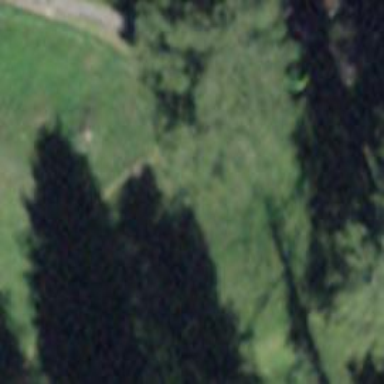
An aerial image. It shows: Path covered in grass.